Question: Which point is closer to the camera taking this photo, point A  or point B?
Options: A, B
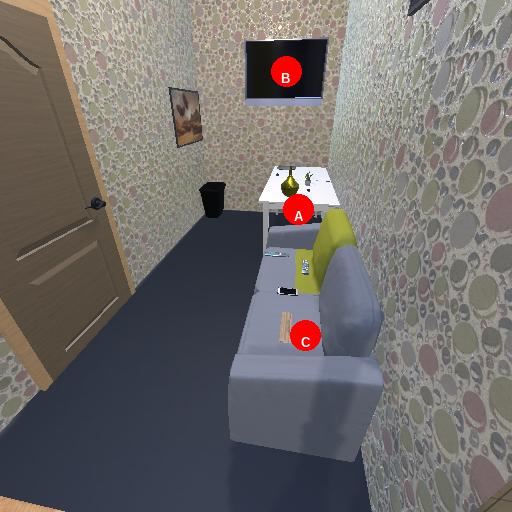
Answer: A